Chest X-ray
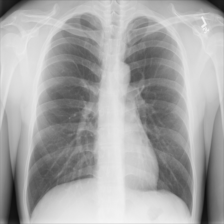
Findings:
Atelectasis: negative
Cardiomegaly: negative
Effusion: negative
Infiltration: negative
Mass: negative
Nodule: negative
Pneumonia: negative
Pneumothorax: negative
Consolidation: negative
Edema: negative
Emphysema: negative
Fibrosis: negative
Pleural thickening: negative
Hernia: negative